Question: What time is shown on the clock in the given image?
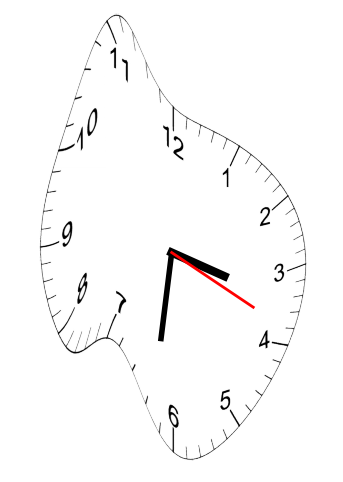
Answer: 03:31:19